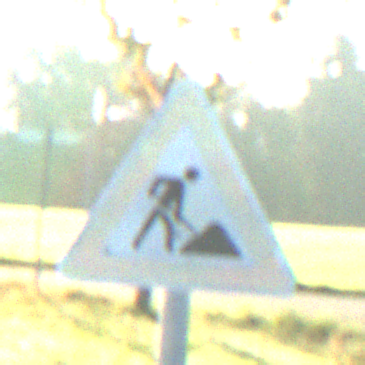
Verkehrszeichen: Arbeitsstelle
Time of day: MorningAfternoon
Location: Outdoor (Nature)
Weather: Clear
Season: NotSpecified
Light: Natural